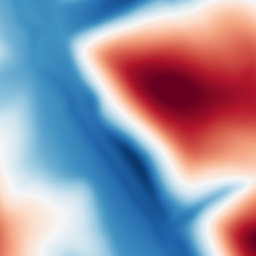
Category: multiscale
Decomposition family: dog
Decomposition parameters: sigma_low: 5
sigma_high: 100
Upsampling method: area
Upsampling parameters: scale: 2
Upsampling scale: 2